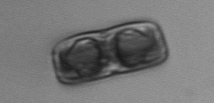
Label: Ephemera